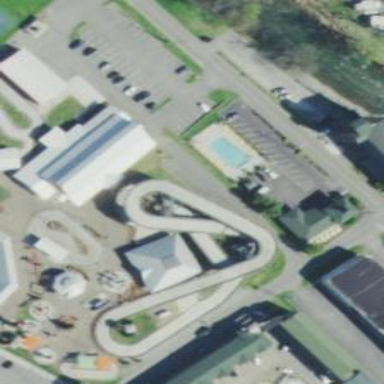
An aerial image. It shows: Swimming pool located in leisure land.